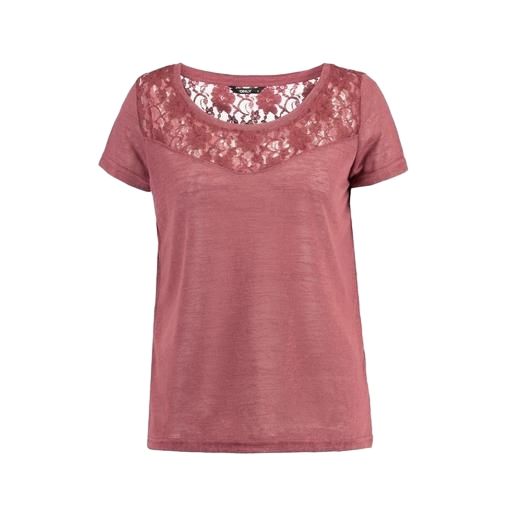
lace-yoke t-shirt, purple printed lace-yoke t-shirt only macy, lace yoke tee, white background